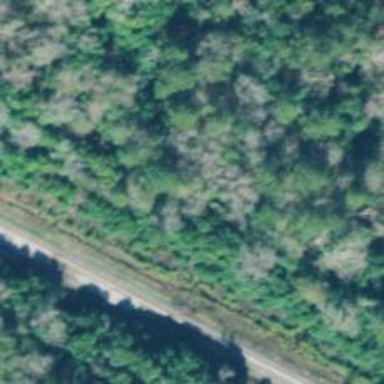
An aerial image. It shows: Abandoned railway spur for lumber freight services.